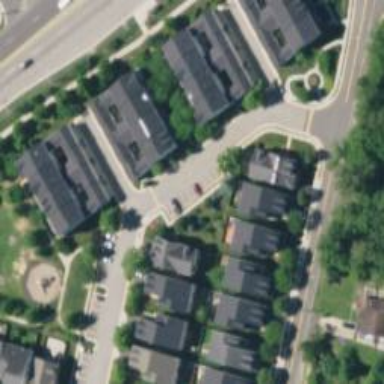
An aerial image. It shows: Asphalt road in residential area.